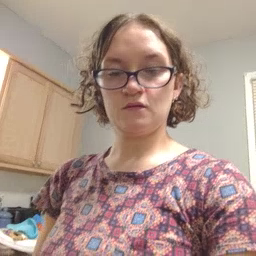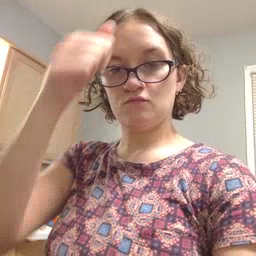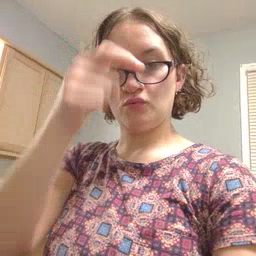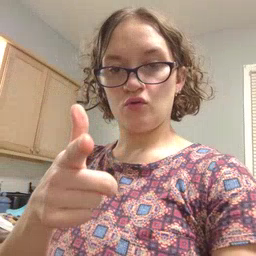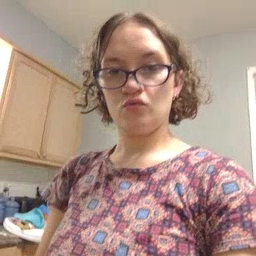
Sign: brother